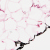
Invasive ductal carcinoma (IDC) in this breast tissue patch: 0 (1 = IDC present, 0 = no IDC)